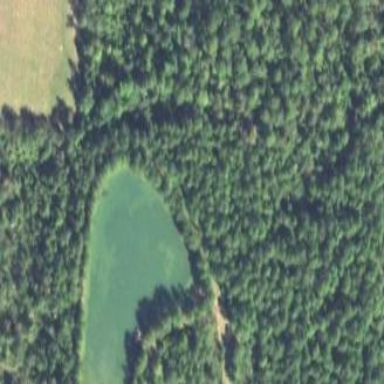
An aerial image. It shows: Mixed leaf woodland.